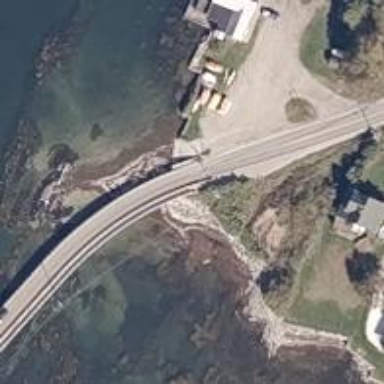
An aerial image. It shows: Secondary road crossing bridge.